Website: macys
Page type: billing-address
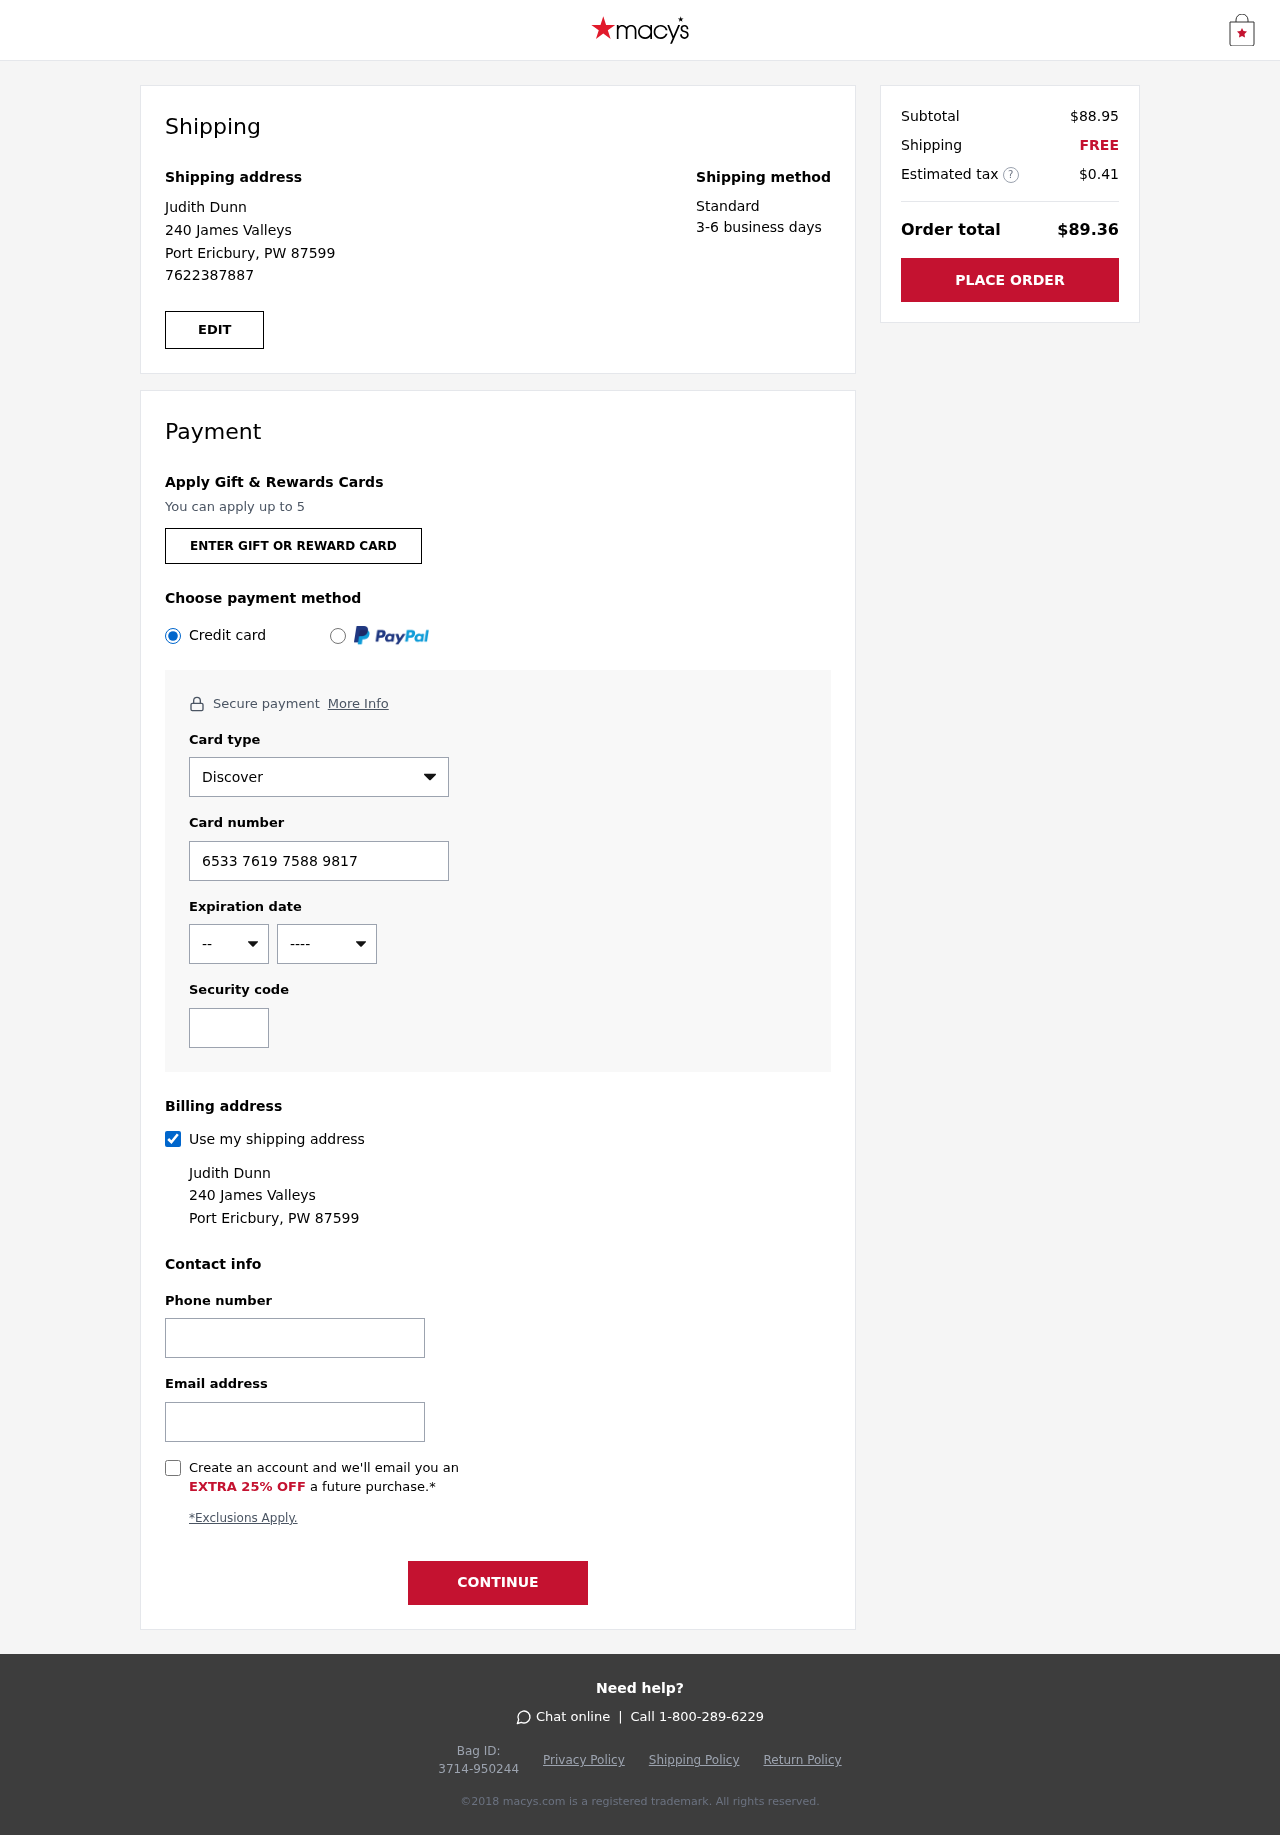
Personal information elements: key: PII_CARD_CVV
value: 785
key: PII_CARD_EXPIRY_MONTH
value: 01
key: PII_CARD_EXPIRY_YEAR
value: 26
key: PII_CARD_NUMBER
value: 6533 7619 7588 9817
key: PII_CARD_TYPE
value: Discover
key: PII_EMAIL
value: judith.dunn@yahoo.com
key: PII_FULLNAME
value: Judith Dunn
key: PII_PHONE
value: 7622387887
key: PII_STREET
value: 240 James Valleys
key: PII_CITY_STATE_ZIP
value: Port Ericbury, PW 87599
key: PII_FIRSTNAME
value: Judith
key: PII_LASTNAME
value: Dunn
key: PII_FULLNAME2
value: Judith Dunn
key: PII_FULLNAME3
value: Judith Dunn
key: PII_FIRSTNAME2
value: Judith
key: PII_FIRSTNAME3
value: Judith
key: PII_LASTNAME2
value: Dunn
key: PII_LASTNAME3
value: Dunn
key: PII_FIRSTNAME_DERIVED
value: Judith
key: PII_LASTNAME_DERIVED
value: Dunn
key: PII_FULLNAME_DERIVED
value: Judith Dunn
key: PII_NAME_FULL_DERIVED
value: Judith Dunn
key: PII_STREET2
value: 240 James Valleys
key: PII_PHONE2
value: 7622387887
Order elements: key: ORDER_SUBTOTAL
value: $88.95
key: ORDER_SHIPPING_COST
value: FREE
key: ORDER_TAX
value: $0.41
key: ORDER_TOTAL
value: $89.36